Question: I'm trying to set a HTTP Header for all my REST calls with following code:
'''
app.factory('authInterceptor', function ($rootScope, $q, $window) {
return {
request: function (config) {
config.headers = config.headers || {};
config.headers.Authorization = '<PHONE>';
return config;
},
response: function (response) {
if (response.status === 401) {
// handle the case where the user is not authenticated
}
return response || $q.when(response);
}
};
});
app.config(function ($httpProvider) {
$httpProvider.interceptors.push('authInterceptor');
});
'''
I currently don't have any authorization enabled on the server.
when I leave out the line "config.headers.Authorization = '<PHONE>';" , then the REST call works well and I get my results. In the JS console I see
'''
GET http://localhost:8080/rest/club/1 [HTTP/1.1 200 OK 7ms]
'''
But when I put this line in to set the Header field, then I see following request in the javascript console
'''
OPTIONS http://localhost:8080/rest/club/1 [HTTP/1.1 200 OK 2ms]
'''
Why does setting Authorization Header change my method from "GET" to "OPTIONS"? And how can I set a custom Header and my request still work?
changing it to
'''
config.headers["X-Testing"] = '<PHONE>';
'''
had the same result.
EDIT:
I tried the answer, I'm setting following HTTP Headers in the server:
'''
response.getHeaders().putSingle("Access-Control-Allow-Origin", "http://localhost");
response.getHeaders().putSingle("Access-Control-Allow-Header", "X-Testing");
response.getHeaders().putSingle("Access-Control-Allow-Methods", "POST, GET, OPTIONS");
response.getHeaders().putSingle("Access-Control-Max-Age", <PHONE>);
'''
my REST server is running on port 8080, the webserver for the html/JS on port 8000 (initially worked with file://... but moved to a separate webserver because Origin was null)
'''
response.getHeaders().putSingle("Access-Control-Allow-Origin", "*");
'''
or
'''
response.getHeaders().putSingle("Access-Control-Allow-Origin", "http://localhost:8000");
'''
didn't work either.
Must I return any content in the OPTIONS response? I tried 200 OK with the same content as the GET, but I also tried 204 No Content.
2nd EDIT:
here is what firefox sends and receives for the OPTIONS method:

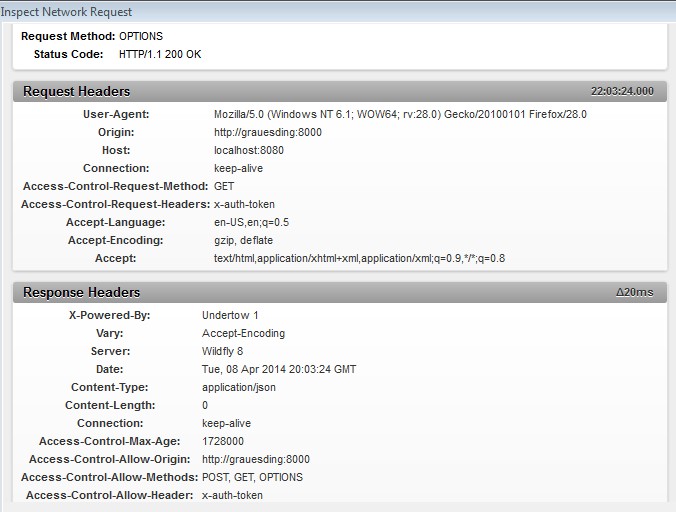
Answer: You need to enable CORS in your REST service. As explained in <URL>, once you add a custom header, the http protocol specifies performing a preflight,
> Preflighted requestsUnlike simple requests (discussed above), "preflighted" requests first
send an HTTP request by the OPTIONS method to the resource on the
other domain, in order to determine whether the actual request is safe
to send. Cross-site requests are preflighted like this since they may
have implications to user data. In particular, a request is
preflighted if:It uses methods other than GET, HEAD or POST. Also, if POST is used
to send request data with a Content-Type other than
application/x-www-form-urlencoded, multipart/form-data, or text/plain,
e.g. if the POST request sends an XML payload to the server using
application/xml or text/xml, then the request is preflighted. It sets
custom headers in the request (e.g. the request uses a header such as
X-PINGOTHER)
Addition to enabling CORS you also need to add a Access-Control-Allow-Headers header tag to accept your custom header (for the OPTIONS response). This is visible in the MDN Example,
'''
HTTP/1.1 200 OK
Date: Mon, 01 Dec 2008 01:15:39 GMT
Server: Apache/2.0.61 (Unix)
Access-Control-Allow-Origin: http://foo.example
Access-Control-Allow-Methods: POST, GET, OPTIONS
Access-Control-Allow-Headers: X-PINGOTHER
Access-Control-Max-Age: <PHONE>
Vary: Accept-Encoding
Content-Encoding: gzip
Content-Length: 0
Keep-Alive: timeout=2, max=100
Connection: Keep-Alive
Content-Type: text/plain
'''
As mentioned in the comments, the OPTION response's Access-Control-Allow-Headers is missing the last "s".